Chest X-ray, AP view. Patient: 46 years old, sex M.
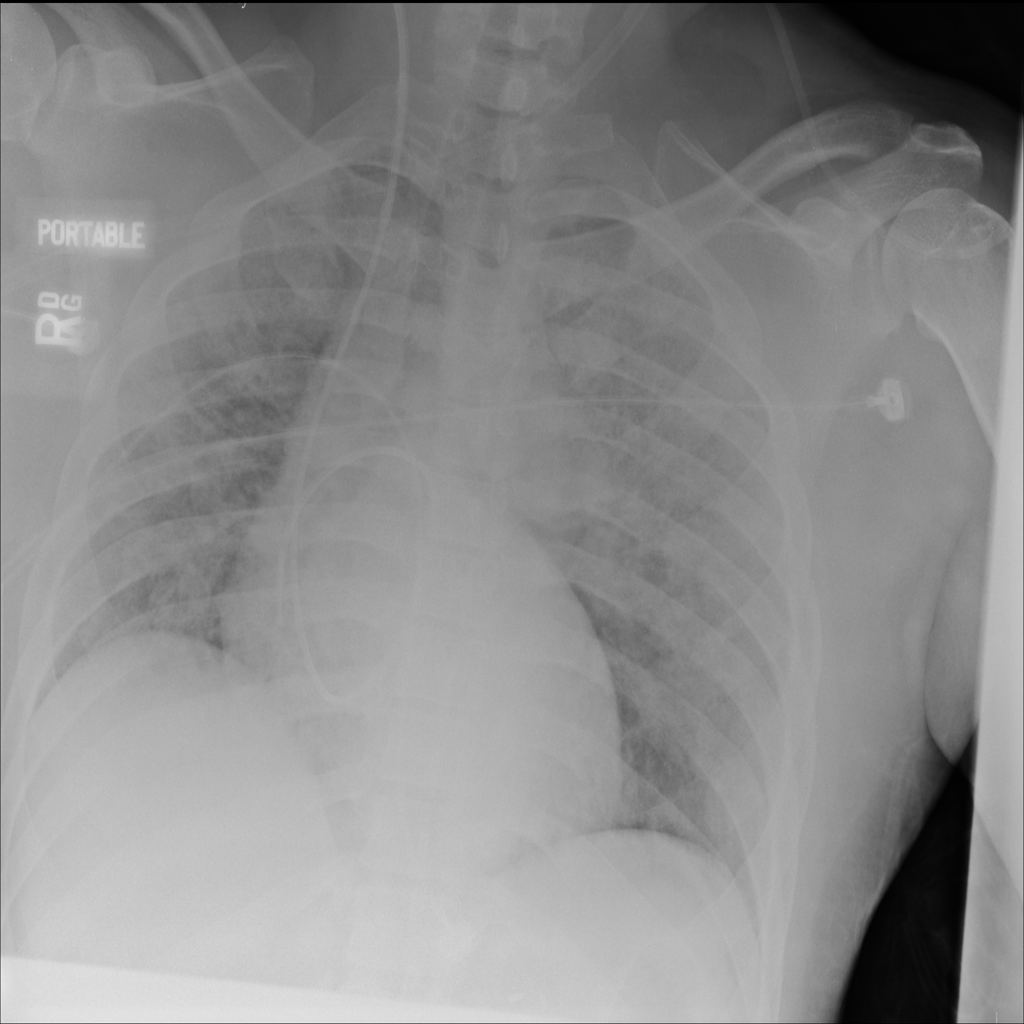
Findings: Infiltration